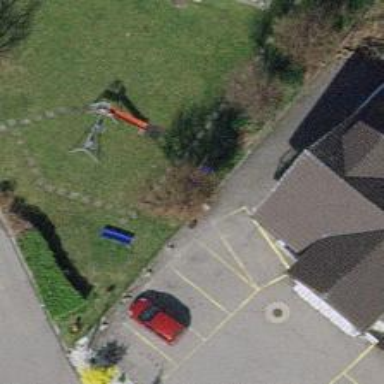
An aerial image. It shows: Playground area for leisure activities on the land.